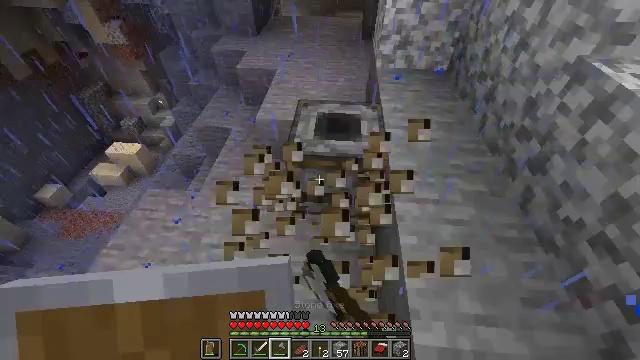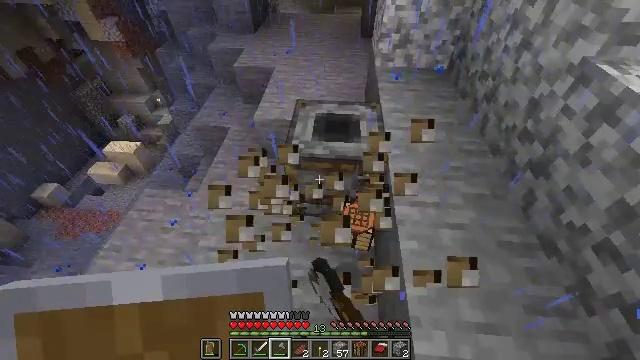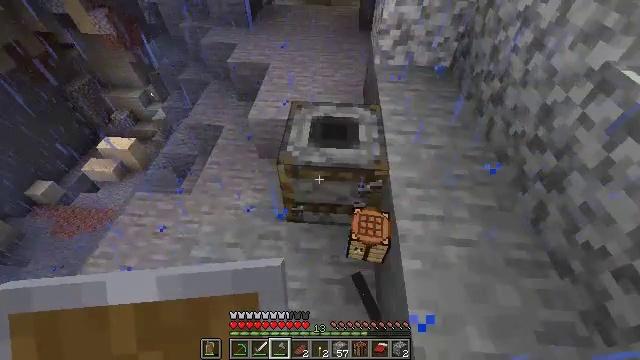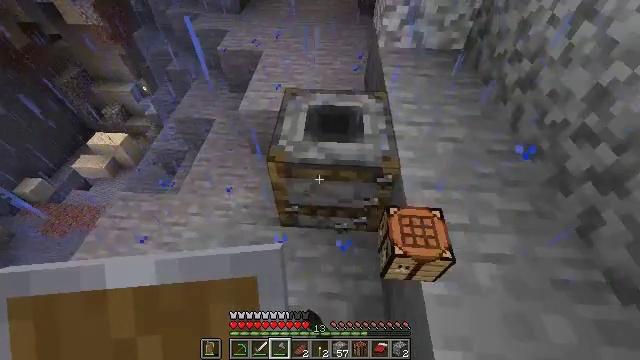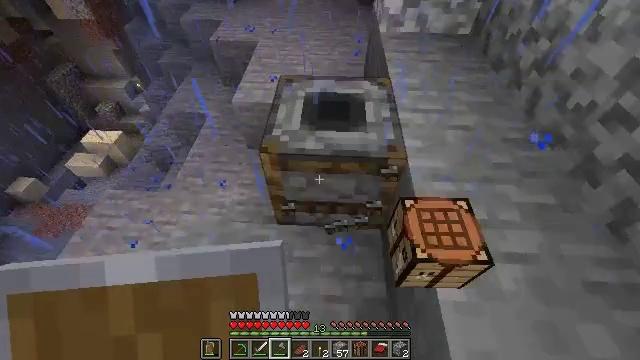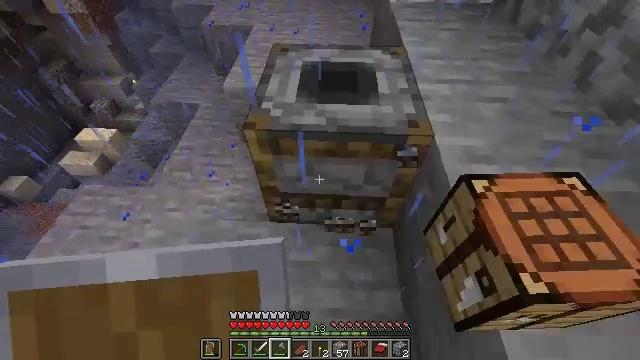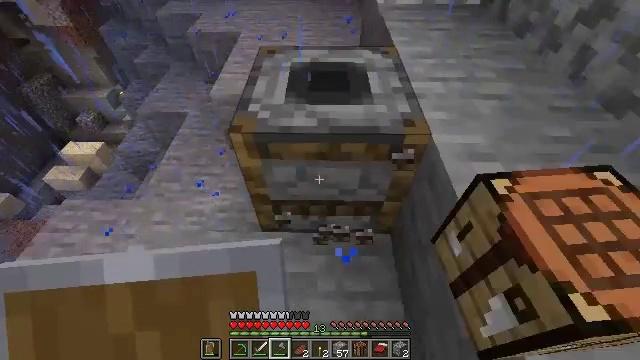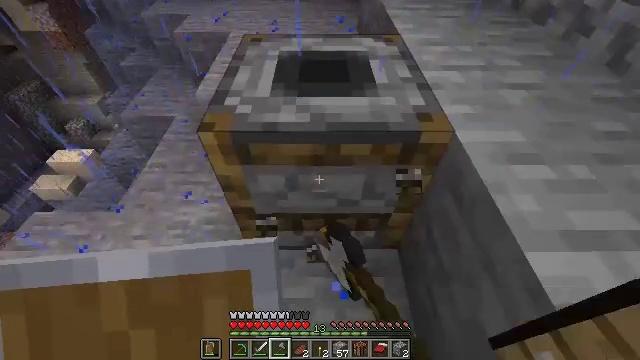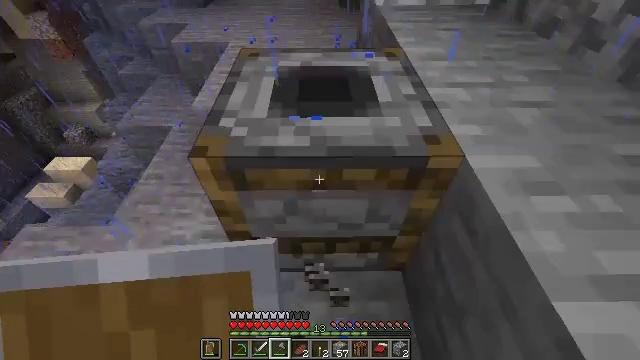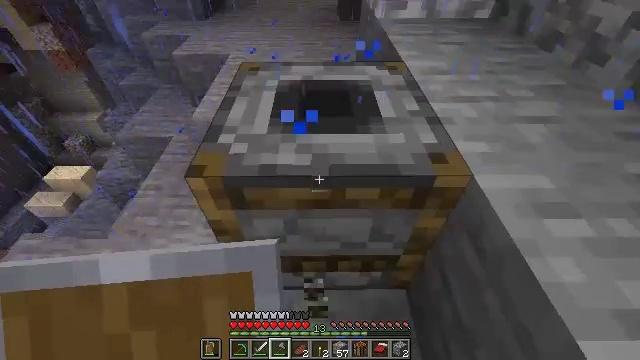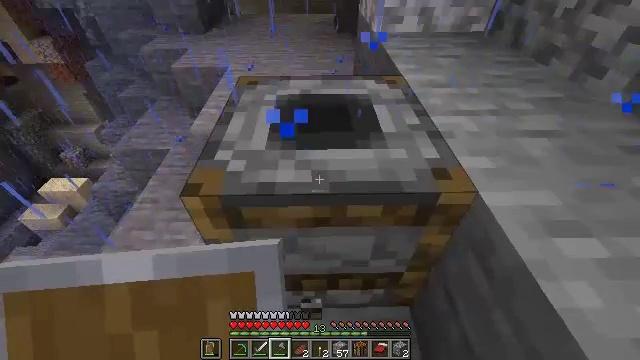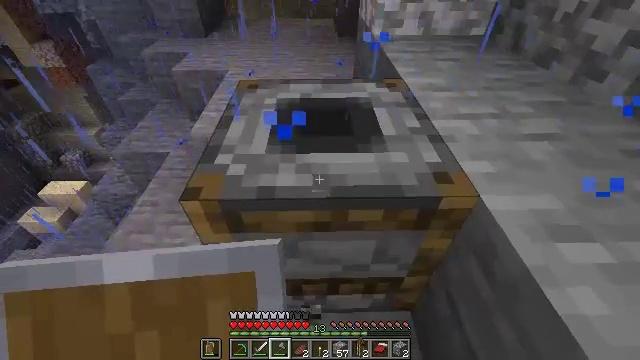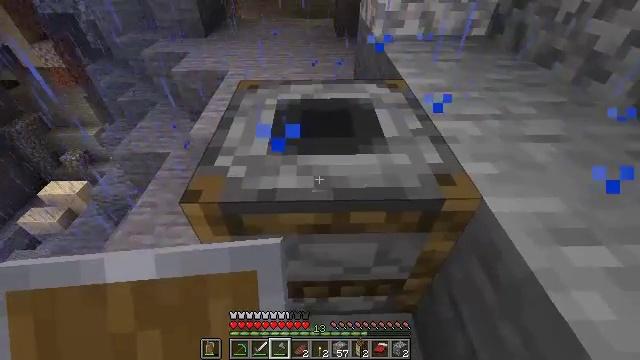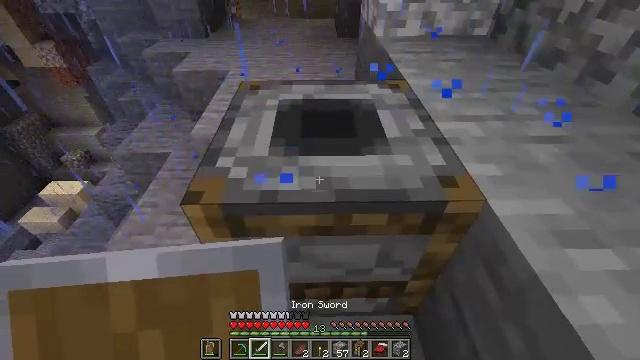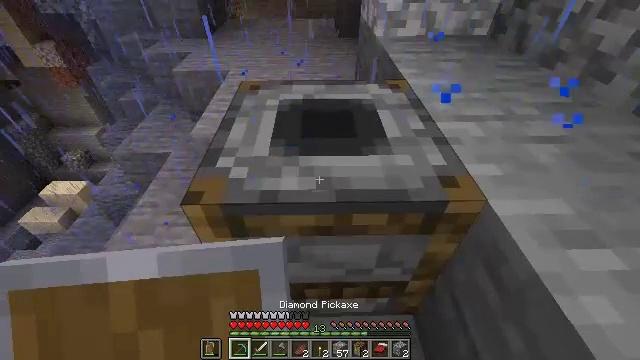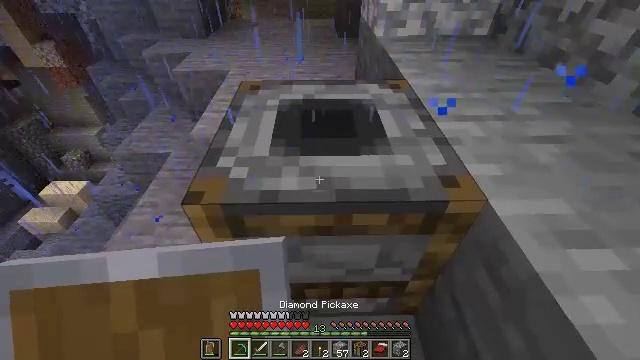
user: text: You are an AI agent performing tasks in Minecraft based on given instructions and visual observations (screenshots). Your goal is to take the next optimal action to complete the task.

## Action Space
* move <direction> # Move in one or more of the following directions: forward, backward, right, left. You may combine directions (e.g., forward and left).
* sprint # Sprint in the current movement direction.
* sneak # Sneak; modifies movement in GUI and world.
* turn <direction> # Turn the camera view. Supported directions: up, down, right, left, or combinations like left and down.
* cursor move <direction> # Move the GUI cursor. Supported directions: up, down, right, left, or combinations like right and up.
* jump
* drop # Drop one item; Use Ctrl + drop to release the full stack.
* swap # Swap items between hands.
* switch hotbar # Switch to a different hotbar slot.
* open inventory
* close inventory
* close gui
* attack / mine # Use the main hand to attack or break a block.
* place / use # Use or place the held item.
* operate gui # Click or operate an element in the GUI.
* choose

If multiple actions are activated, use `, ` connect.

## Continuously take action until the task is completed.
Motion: motion action
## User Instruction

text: Left-click on the smoker to mine it.
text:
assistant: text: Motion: move forward, attack / mine
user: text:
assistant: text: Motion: move forward, turn down, attack / mine
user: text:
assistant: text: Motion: move forward, turn down, attack / mine
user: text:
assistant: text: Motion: move forward, attack / mine
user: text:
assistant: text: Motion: move forward, attack / mine
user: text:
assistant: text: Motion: move forward, turn right and up, attack / mine
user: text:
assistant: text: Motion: turn right and up
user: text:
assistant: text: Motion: turn up
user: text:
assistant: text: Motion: turn up
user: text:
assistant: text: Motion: turn up
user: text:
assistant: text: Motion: no_op
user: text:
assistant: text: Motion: no_op
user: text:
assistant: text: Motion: no_op
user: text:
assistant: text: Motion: no_op
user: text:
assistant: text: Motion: no_op
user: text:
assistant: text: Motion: no_op
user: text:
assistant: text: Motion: no_op
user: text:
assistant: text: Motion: no_op
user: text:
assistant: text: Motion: no_op
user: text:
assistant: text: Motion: no_op
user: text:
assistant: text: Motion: no_op
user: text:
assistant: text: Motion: attack / mine
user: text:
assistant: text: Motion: attack / mine
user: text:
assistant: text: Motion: attack / mine
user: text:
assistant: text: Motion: attack / mine
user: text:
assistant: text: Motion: attack / mine
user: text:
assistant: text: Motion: attack / mine
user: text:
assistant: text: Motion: attack / mine
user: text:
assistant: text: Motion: attack / mine
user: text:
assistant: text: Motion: attack / mine